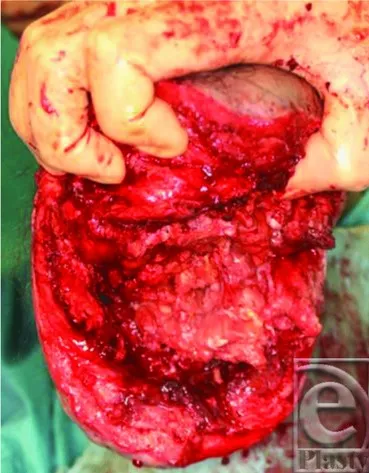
Intraoperative findings. The soleus and gastrocnemius muscles are necrotized with infection.
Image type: medical_photograph (other_medical_photograph)